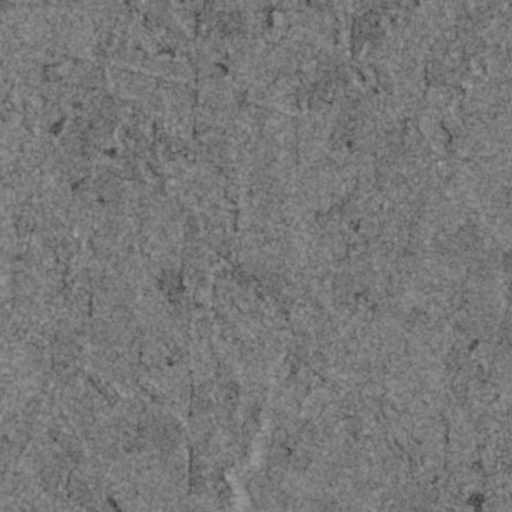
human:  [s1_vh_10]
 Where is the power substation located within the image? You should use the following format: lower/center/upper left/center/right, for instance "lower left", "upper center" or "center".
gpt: The power substation is located in the upper left of the image.
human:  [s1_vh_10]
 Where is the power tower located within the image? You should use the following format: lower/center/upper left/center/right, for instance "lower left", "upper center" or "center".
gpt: The power tower is located in the upper of the image.
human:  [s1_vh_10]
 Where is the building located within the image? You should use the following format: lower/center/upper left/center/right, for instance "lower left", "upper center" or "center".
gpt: There is no building in the image.

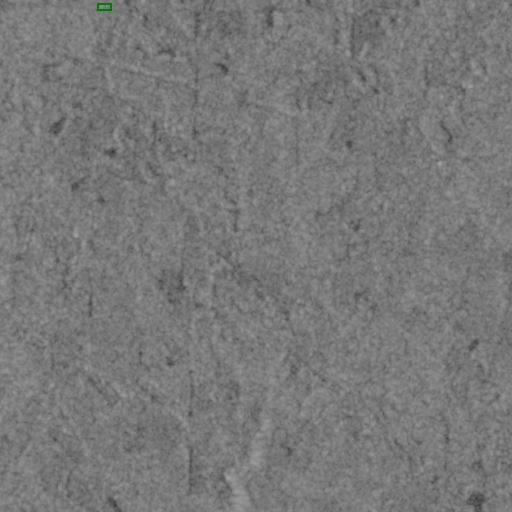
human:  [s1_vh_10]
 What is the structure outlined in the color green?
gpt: The structure outlined in green is a power substation.
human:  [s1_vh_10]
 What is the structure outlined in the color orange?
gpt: There is no orange outline.